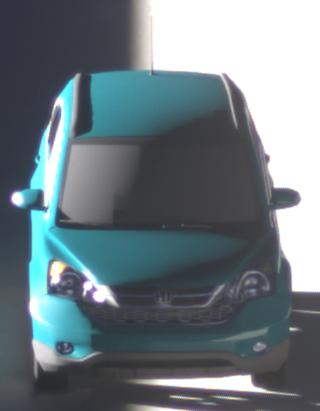
Make: Honda
Model: CR-V
Detailed model: CR-V (III) (04/10 - 10/12)
Model produced from: 2010
Model produced until: 2012
Doors: 5
Color: blue
Road condition: dry road
Daytime: sunrise or sunset
Contrast: high contrast